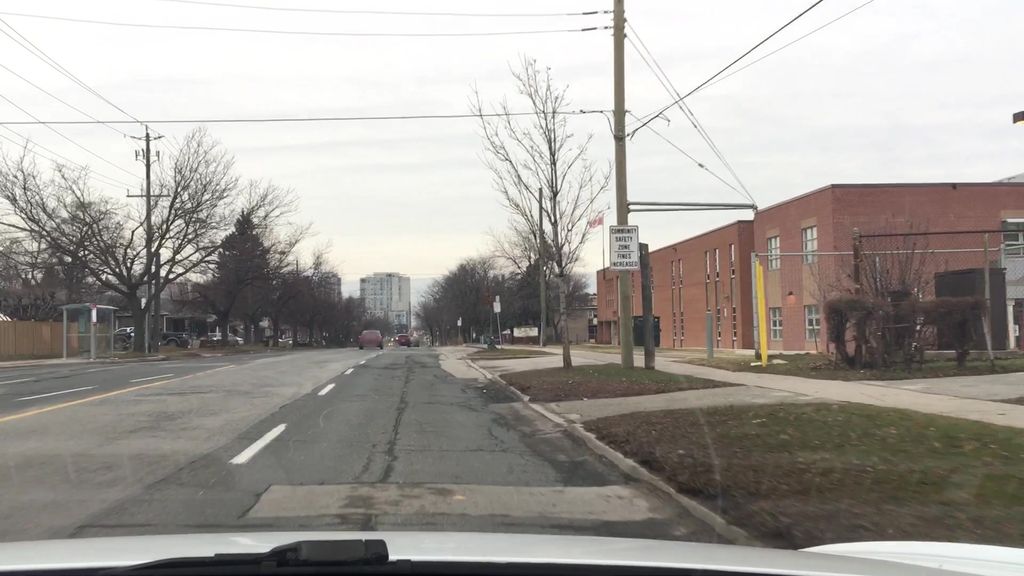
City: toronto